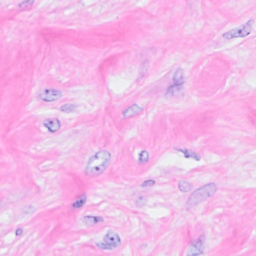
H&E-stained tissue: Breast